Question: I have this ms access query:
'''
SELECT weber, t1.artnr, t1.varnr, t1.lfdnr_kal, fert.invnr, fert.min, fert.[lst/h] FROM (
SELECT stammdat.weber, lackzahlen.artnr, lackzahlen.varnr, first(stammdat.[lfdnr-kal]) AS lfdnr_kal
FROM lackzahlen LEFT JOIN stammdat ON (lackzahlen.artnr=cstr(IIf(stammdat.artnr Is Null,'',cstr(stammdat.artnr)))) AND (lackzahlen.varnr=cstr(IIf(stammdat.varnr Is Null,'',cstr(stammdat.varnr))))
GROUP BY lackzahlen.artnr, lackzahlen.varnr, io_stkzahl, weber) AS t1
LEFT JOIN fert ON (t1.lfdnr_kal=fert.[lfdnr-kal]) AND (t1.artnr=cstr(iif(fert.artnr Is Null,'',cstr(fert.artnr)))) WHERE fert.invnr IN ('338902', 'R20000')
'''
Now, I would like to filter the records on the image:

As you see, I would like to have the records, where there is pro weber, artnr, varnr, lfdnr_kal and invnr more than one row with the same min and lst/h value.
I guess, I should use cound (maybe having count) and group by. But how?
In the example, I haven't marked all the rows.
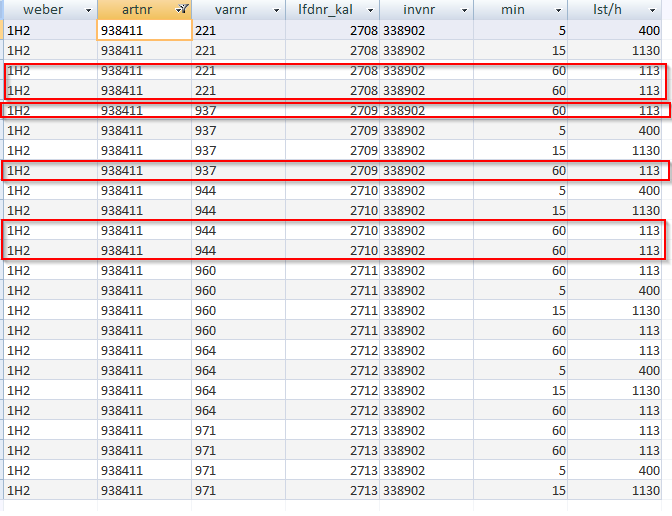
Answer: Add 'group by' and 'having' to get the duplicate rows
'''
GROUP BY weber, t1.artnr, t1.varnr, t1.lfdnr_kal, fert.invnr, fert.min, fert.[lst/h]
having count(*) >1
'''